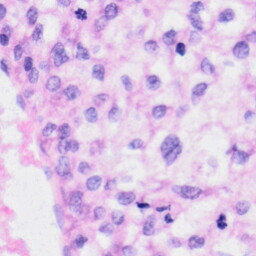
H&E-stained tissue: Liver